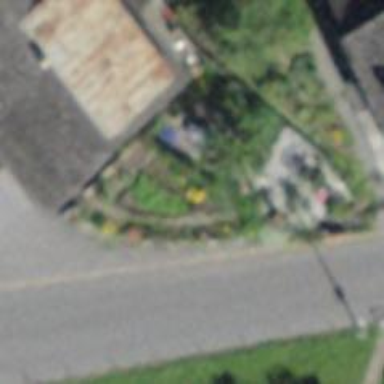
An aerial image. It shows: Retaining wall.